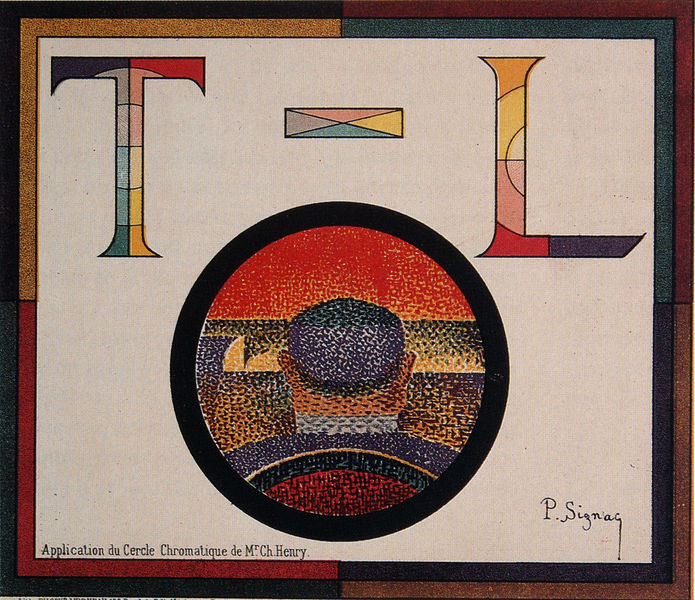
Titel: Application du cercle chromatique de M.Ch.Henry
Künstler: Paul Signac
Standort: Amsterdam
Institution: Van Gogh Museum
Schlagwörter: blau, kopf, mann, meer, wasser, weiß, gelb, grün, ufer, braun, bunt, hut, rücken, schwarz, stuhl, blick, rot, muster, mütze, kragen, mensch, rahmen, signatur, ferne, horizont, sonne, sitzend, bühne, publikum, ohren, kreis, rund, aussicht, schrift, segel, studie, moderne, pointilismus, farben, farbe, formen, grafik, graphik, sonnenuntergang, linien, nacken, untergang, jugendstil, platte, hinterkopf, abendrot, punkte, rechteck, paul, hinten, text, buchstabe, buchstaben, kreise, beschriftung, plakat, art, geometrisch, konstruktion, signac, quadrat, pointillismus, paul signac, pointilistisch, postimpressionismus, neoimpressionismus, zirkel, art niveu, bidestrich, chromatisch, henry, signag, signaq, t - l, thater, tlo, tol, von hinter, t, et, l, o, il, p.signag, abblicaation, application, farbschema, lp, chromatik